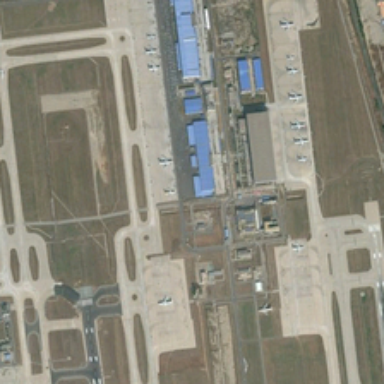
Many planes are in an airport .